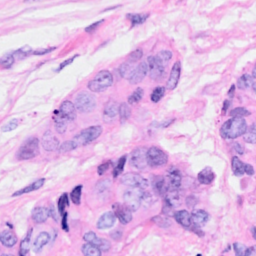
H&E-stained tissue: Breast